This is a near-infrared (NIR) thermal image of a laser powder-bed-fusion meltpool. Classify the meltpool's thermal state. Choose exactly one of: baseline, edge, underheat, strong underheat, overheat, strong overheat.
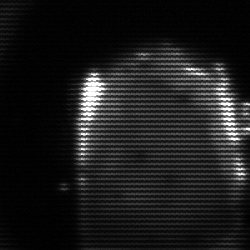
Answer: baseline